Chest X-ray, PA view. Patient: 41 years old, sex M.
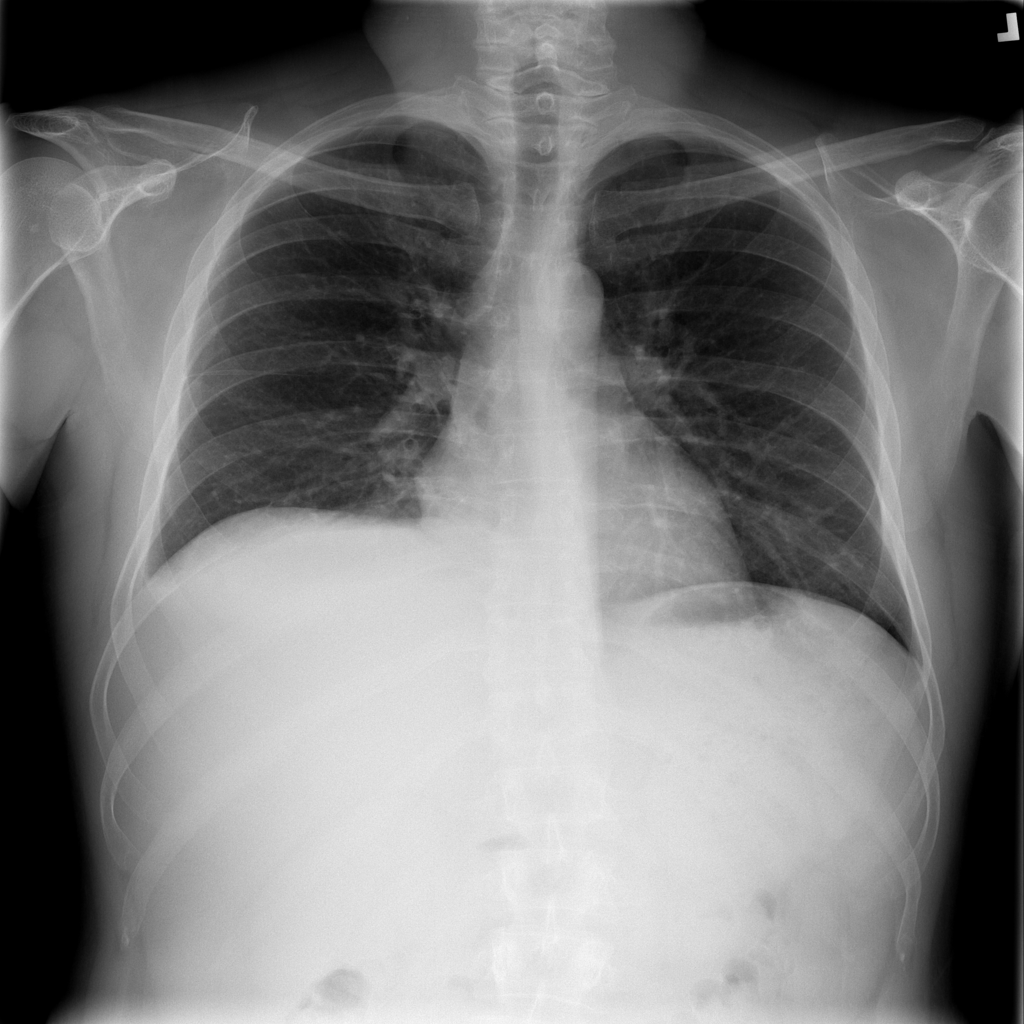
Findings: Consolidation